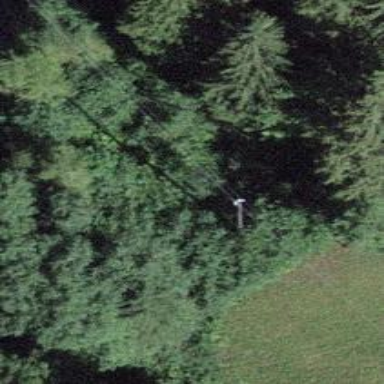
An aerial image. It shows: Utility pole in the area.